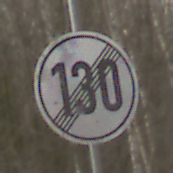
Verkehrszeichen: EndeGeschwindigkeit130
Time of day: MorningAfternoon
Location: Outdoor (Nature)
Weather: PartlyCloudy
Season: Winter
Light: Natural